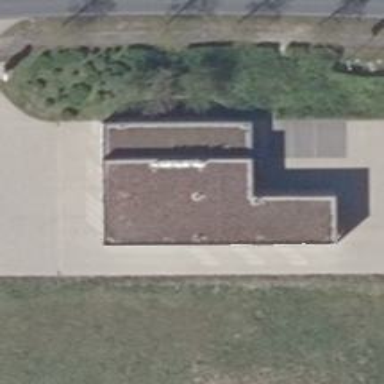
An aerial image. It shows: House used for vehicle inspection purposes.